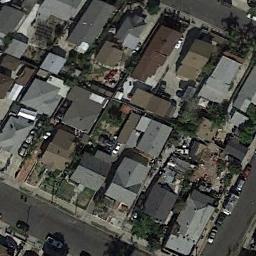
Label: dense_residential